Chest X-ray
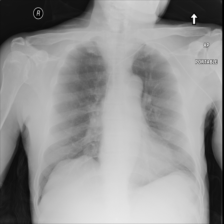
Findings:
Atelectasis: negative
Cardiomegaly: negative
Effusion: negative
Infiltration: negative
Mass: negative
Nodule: negative
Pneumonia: negative
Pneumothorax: negative
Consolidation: negative
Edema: negative
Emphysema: negative
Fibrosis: negative
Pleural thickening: negative
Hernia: negative